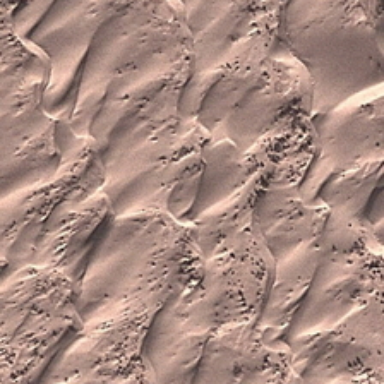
Some ripples are in a piece of yellow desert .